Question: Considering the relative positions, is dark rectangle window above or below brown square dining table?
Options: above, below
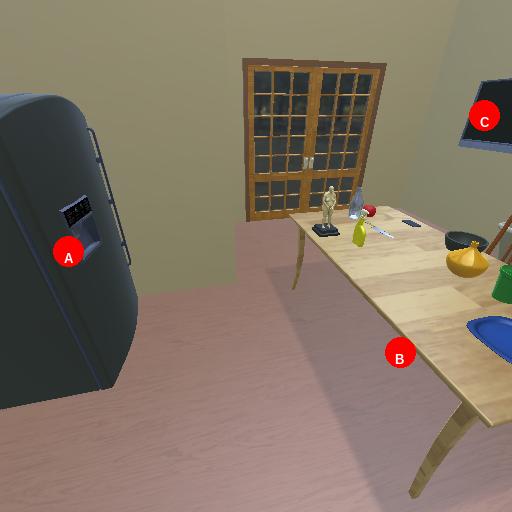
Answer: above